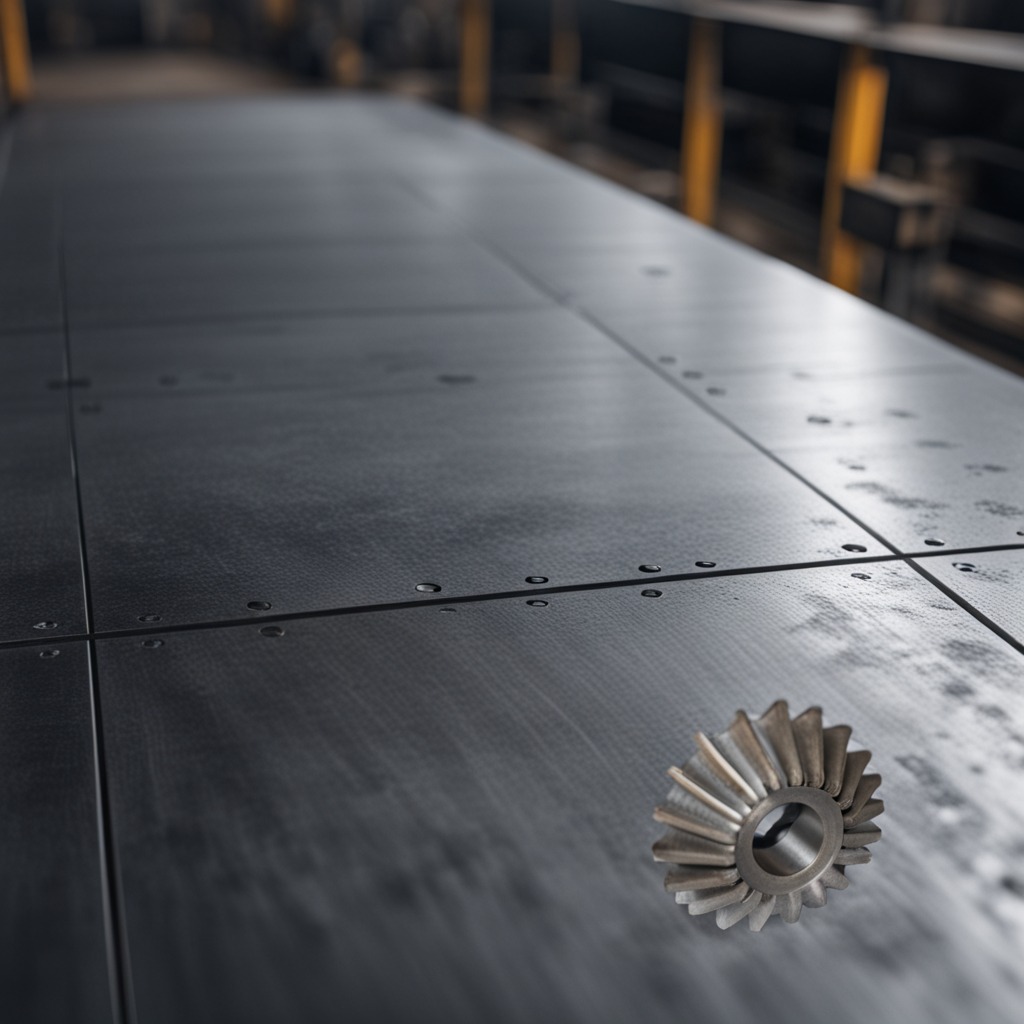
A steel gear with teeth is lying on the cold steel table in a mining workshop.